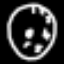
Label: clock